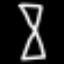
Label: hourglass